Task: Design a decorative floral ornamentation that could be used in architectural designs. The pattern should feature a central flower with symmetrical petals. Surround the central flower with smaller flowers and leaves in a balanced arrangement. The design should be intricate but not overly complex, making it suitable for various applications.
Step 718:
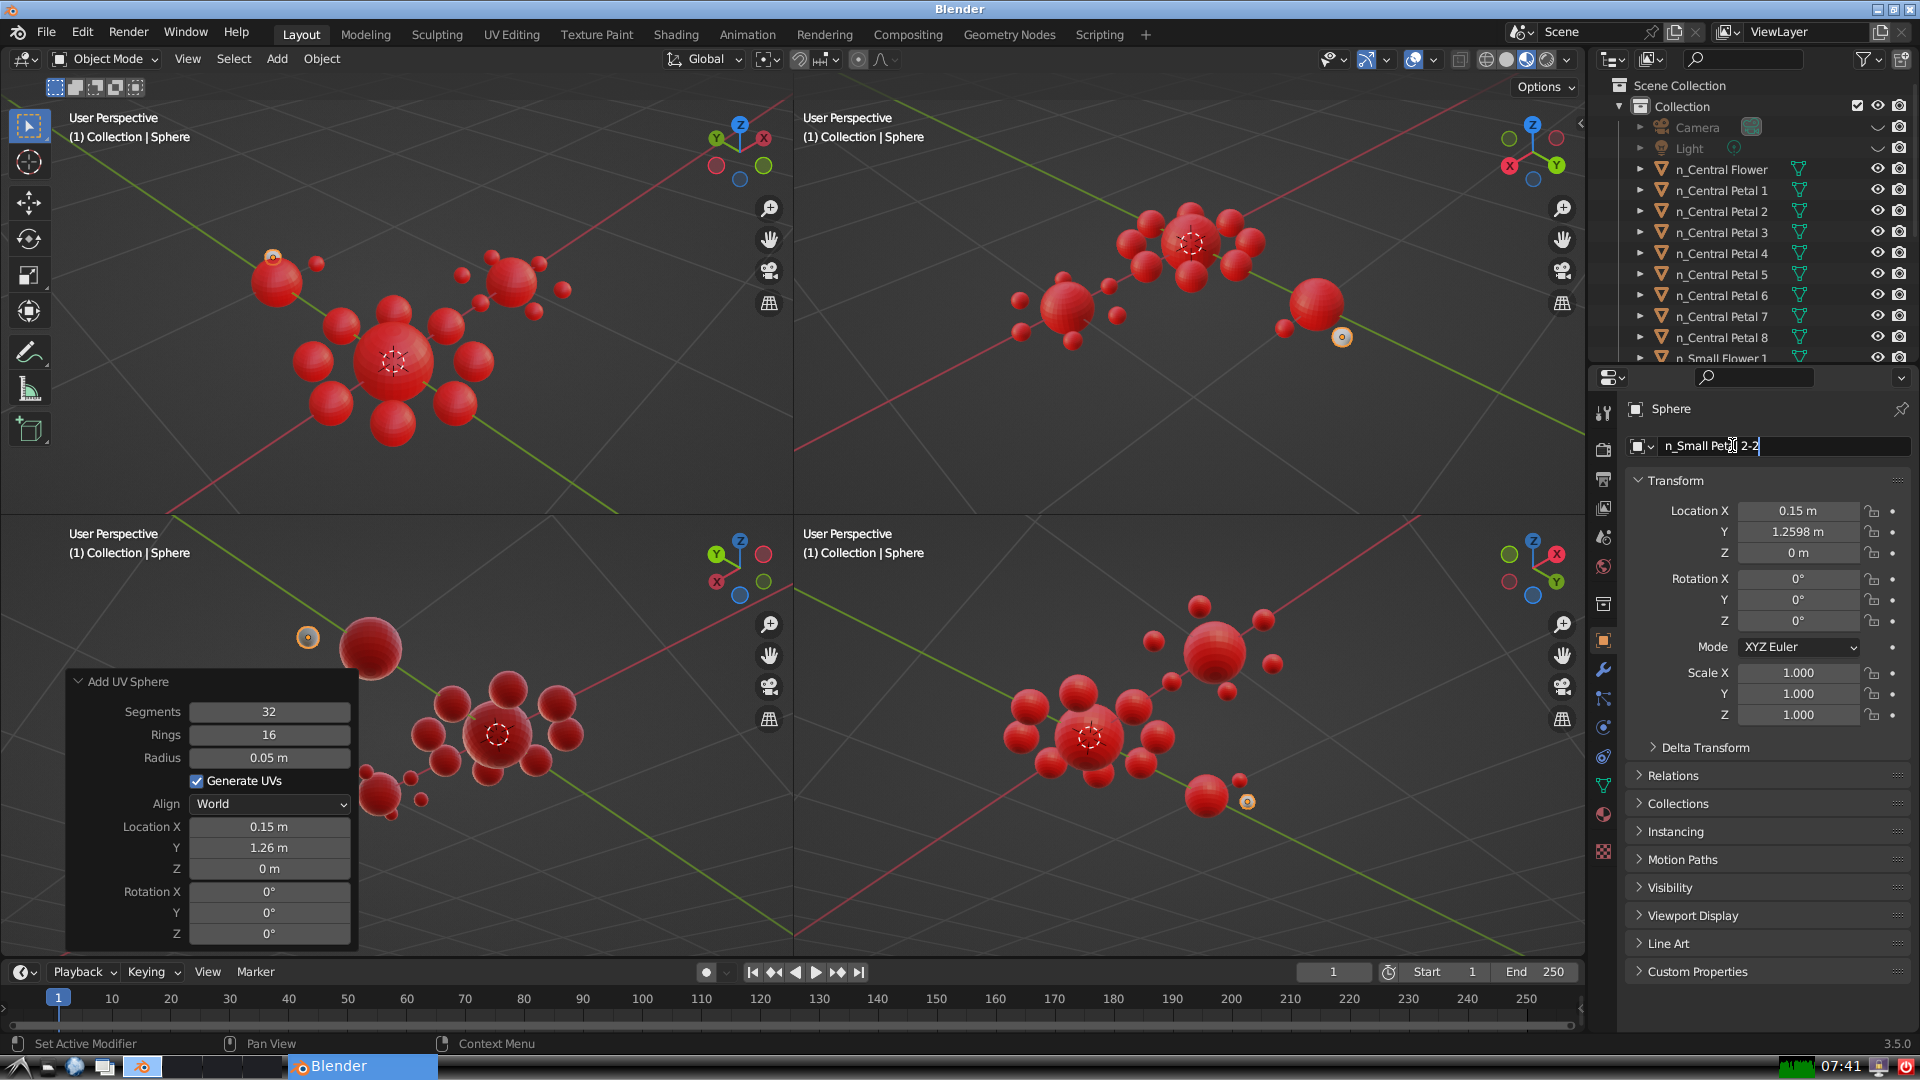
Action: {"key_press": ['Return']}